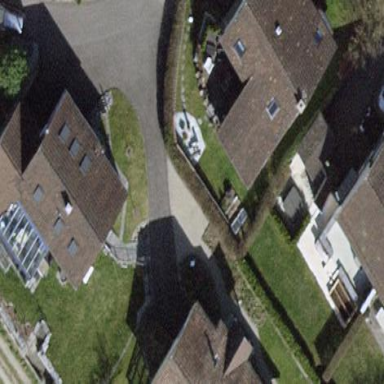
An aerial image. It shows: Building with tiled roof.